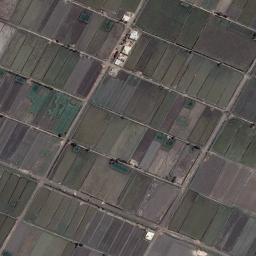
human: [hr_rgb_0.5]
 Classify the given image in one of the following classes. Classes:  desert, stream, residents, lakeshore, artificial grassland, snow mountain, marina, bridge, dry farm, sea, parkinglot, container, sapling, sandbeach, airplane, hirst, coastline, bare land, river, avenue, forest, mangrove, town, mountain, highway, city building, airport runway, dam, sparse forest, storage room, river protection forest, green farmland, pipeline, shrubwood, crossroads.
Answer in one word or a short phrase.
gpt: green farmland